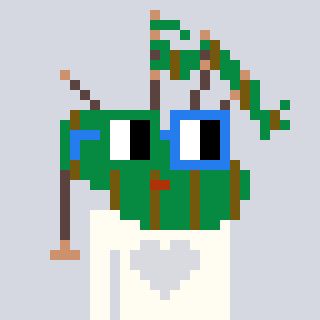
a pixel art character with square green and blue glasses, a bagpipe-shaped head and a grayscale-colored body on a cool background